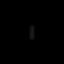
Tissue: lung
Cell type: Fibroblasts
Senescence score: 0.5655
Nuclear area (px): 59
Mean DAPI intensity: 20.339